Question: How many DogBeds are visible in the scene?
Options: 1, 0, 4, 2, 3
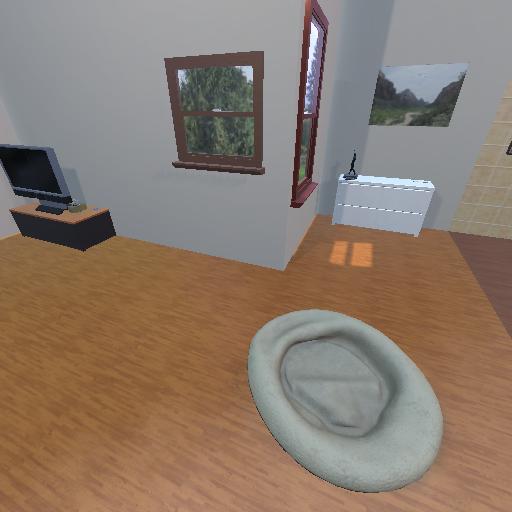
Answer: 1